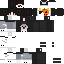
A male human skin with dark skin, wearing brown long hair dressed in a black hoodie and black jeans, featuring a closed mouth.